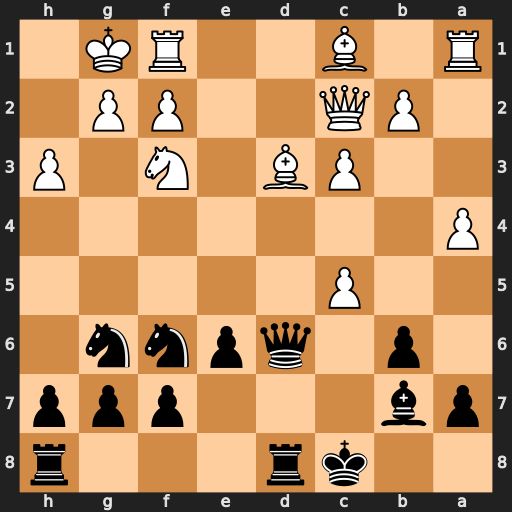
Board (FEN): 2kr3r/pb3ppp/1p1qpnn1/2P5/P7/2PB1N1P/1PQ2PP1/R1B2RK1
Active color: b
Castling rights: -
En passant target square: -
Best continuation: Qxd3 Qxd3 Rxd3